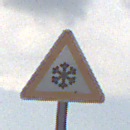
Verkehrszeichen: SchneeOderEisglaette
Umgebung: Outdoor, Nature
Tageszeit: Midday
Wetter: PartlyCloudy
Licht: Natural
Jahreszeit: NotSpecified
Kontrast: LowContrast